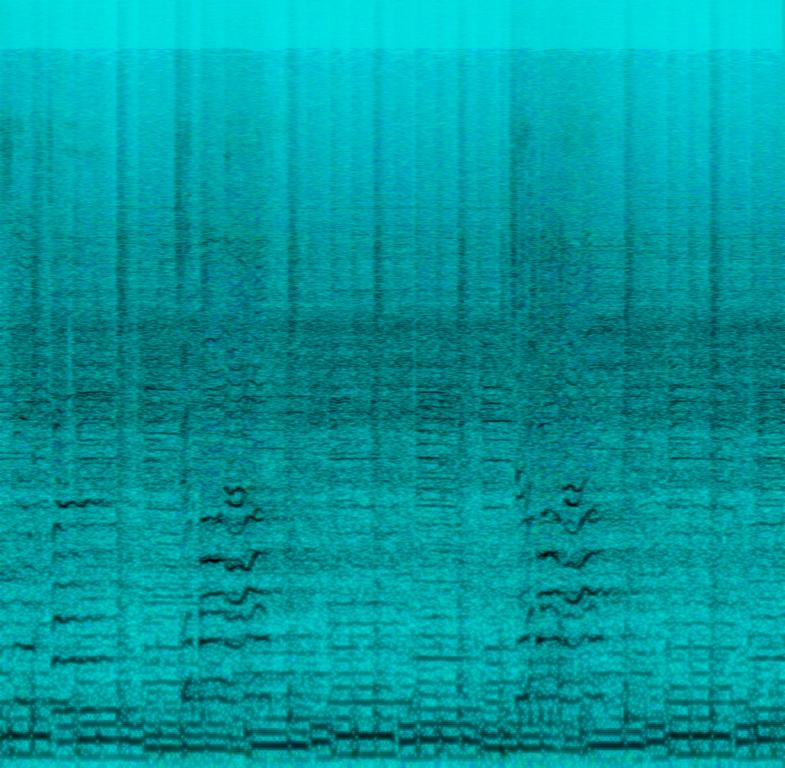
A male singer sings this melody with a backup singer in vocal harmony. The song is medium tempo with a strong rock drumming rhythm, steady bass line and a guitar playing a groovy rhythm. The song is youthful and spirited. The audio quality is poor with hissing noises. The song is a sixties psychedelic rock song.